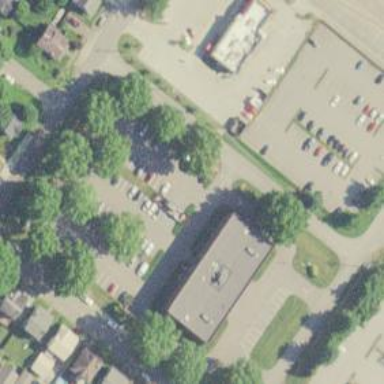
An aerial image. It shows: Alleyway designated as service road.